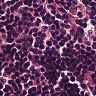
Metastatic tissue present: no